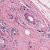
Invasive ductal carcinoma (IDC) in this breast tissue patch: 0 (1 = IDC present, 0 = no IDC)